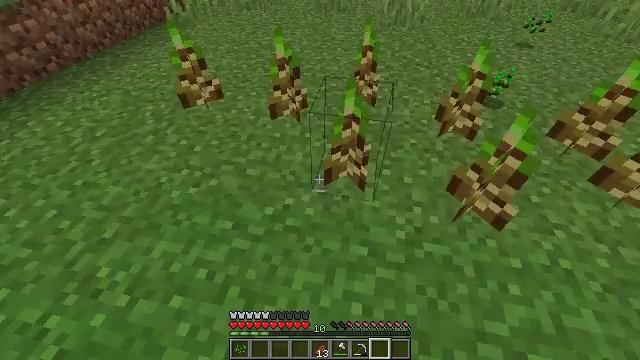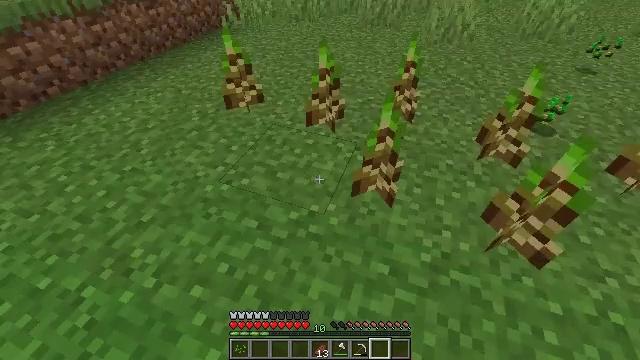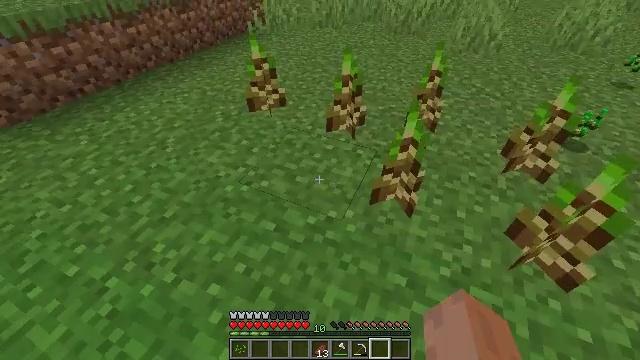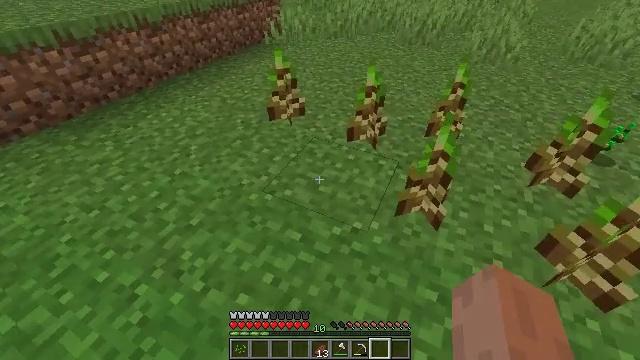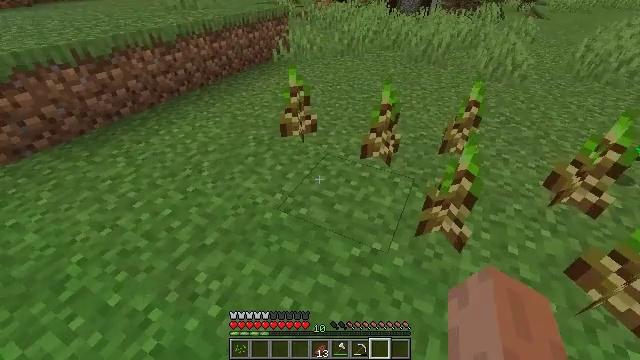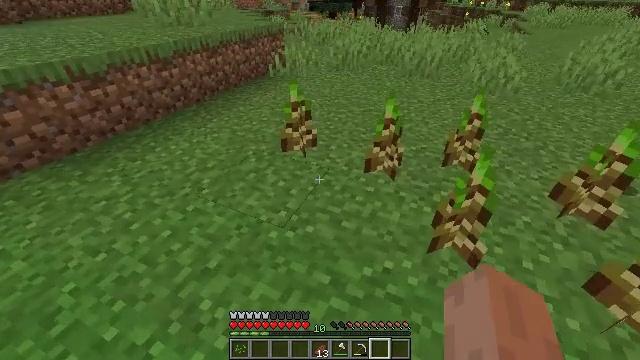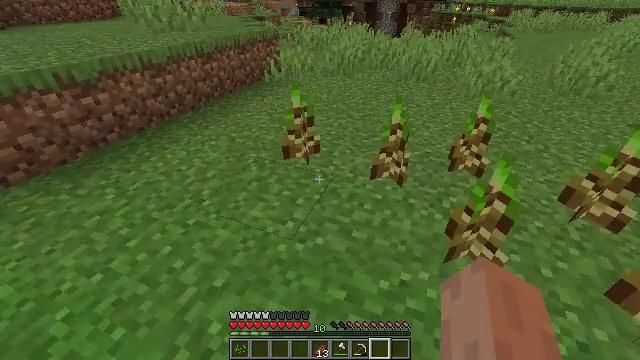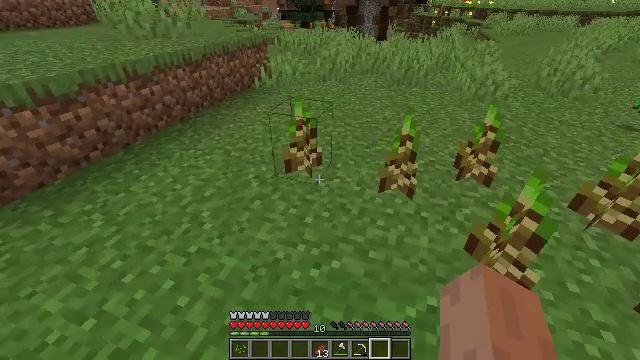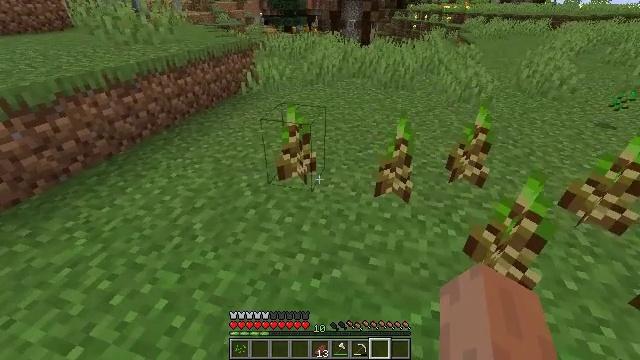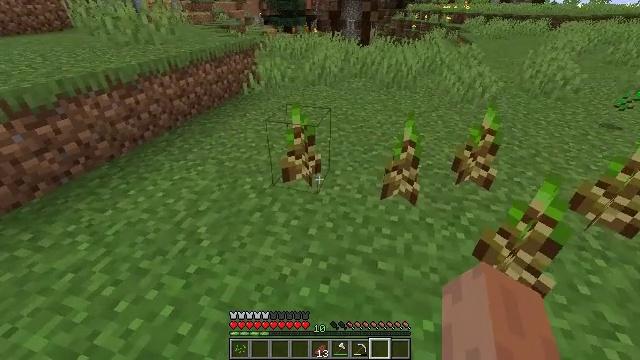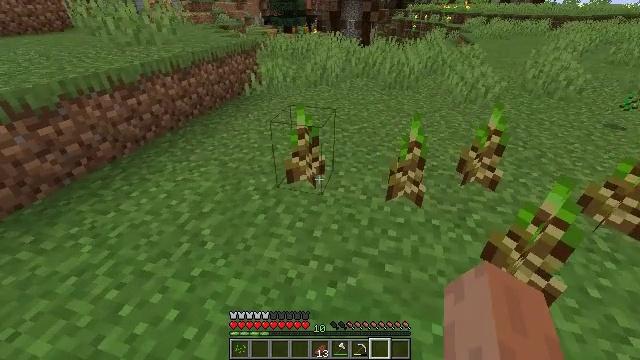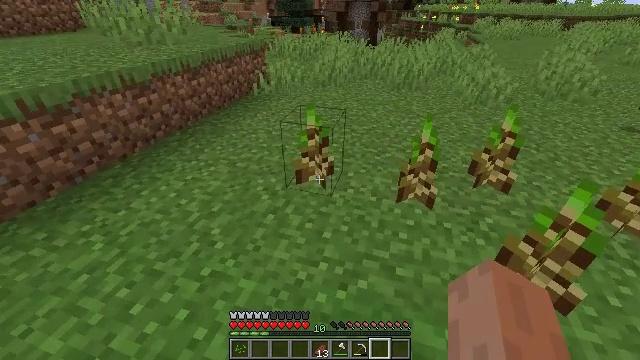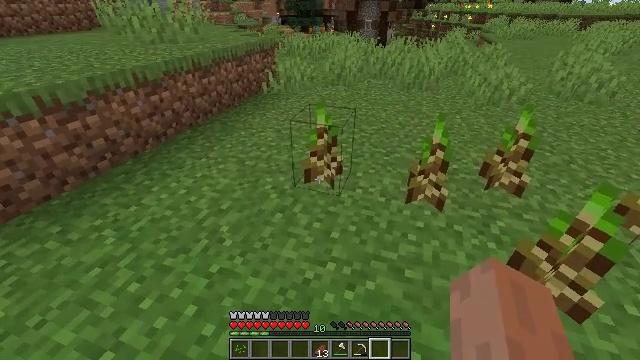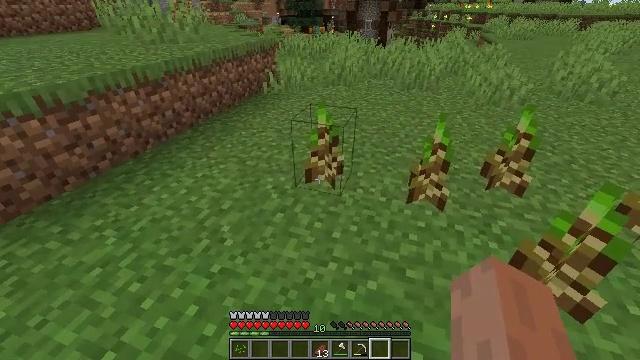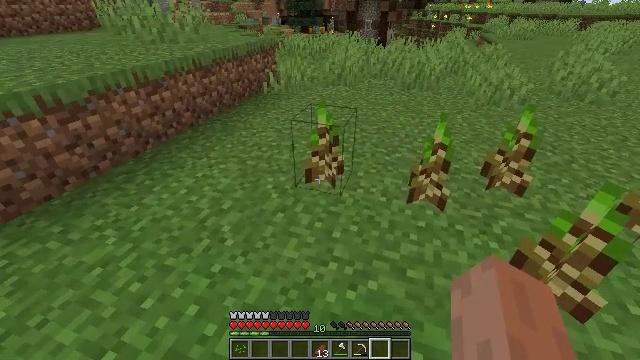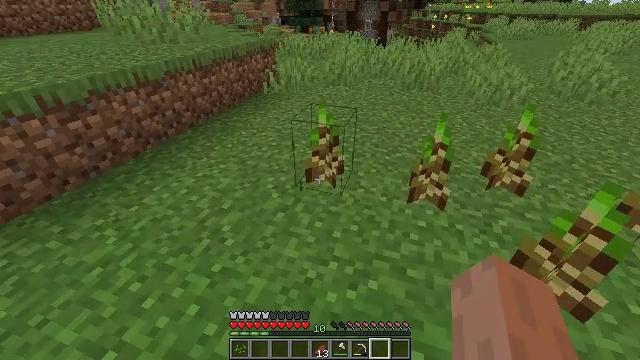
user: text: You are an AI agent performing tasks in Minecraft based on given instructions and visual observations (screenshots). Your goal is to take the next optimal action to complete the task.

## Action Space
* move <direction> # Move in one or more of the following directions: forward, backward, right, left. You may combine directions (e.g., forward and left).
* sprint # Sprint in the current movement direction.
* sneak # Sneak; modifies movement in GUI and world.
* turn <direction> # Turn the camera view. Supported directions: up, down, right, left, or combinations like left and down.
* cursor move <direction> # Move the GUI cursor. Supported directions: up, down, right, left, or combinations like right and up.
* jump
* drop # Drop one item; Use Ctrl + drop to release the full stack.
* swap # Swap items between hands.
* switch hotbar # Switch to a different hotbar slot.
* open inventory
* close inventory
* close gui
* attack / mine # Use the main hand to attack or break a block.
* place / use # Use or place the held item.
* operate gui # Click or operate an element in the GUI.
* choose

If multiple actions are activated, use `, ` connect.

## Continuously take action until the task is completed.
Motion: motion action
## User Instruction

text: Gather the bamboo sapling by hitting it.
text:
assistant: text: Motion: turn left and up
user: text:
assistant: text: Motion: move left, turn left and up
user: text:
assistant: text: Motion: move left, turn left and up
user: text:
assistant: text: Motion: move forward and move left, turn up
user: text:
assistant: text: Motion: move forward and move left, turn right and up
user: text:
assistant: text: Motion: move forward and move left, turn right
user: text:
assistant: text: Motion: move forward and move left, turn right
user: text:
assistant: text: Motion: turn right
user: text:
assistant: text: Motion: no_op
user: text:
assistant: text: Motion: no_op
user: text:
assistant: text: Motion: turn left
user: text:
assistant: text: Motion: turn left
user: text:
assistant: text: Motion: no_op
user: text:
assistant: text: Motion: no_op
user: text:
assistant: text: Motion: attack / mine
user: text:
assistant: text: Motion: attack / mine
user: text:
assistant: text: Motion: attack / mine
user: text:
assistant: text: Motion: attack / mine
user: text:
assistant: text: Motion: attack / mine
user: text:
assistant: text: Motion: attack / mine
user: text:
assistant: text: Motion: attack / mine
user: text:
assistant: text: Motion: attack / mine
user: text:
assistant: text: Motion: attack / mine
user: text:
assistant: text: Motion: attack / mine
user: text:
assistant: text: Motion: attack / mine
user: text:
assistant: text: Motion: attack / mine
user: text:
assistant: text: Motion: attack / mine
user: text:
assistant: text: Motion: attack / mine
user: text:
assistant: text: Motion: attack / mine
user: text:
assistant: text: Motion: attack / mine